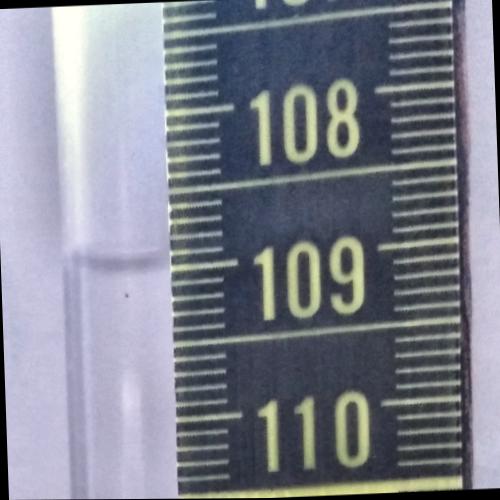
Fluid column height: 108.9 cm